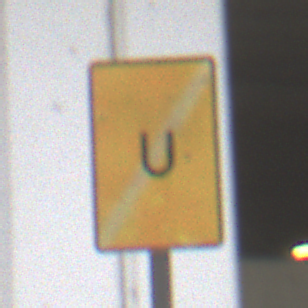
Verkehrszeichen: EndeUmleitung
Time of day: Midday
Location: Roofed (Urban)
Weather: Overcast
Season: NotSpecified
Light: Artificial